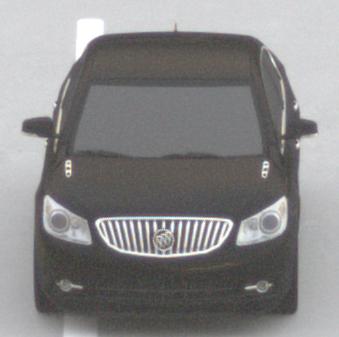
Make: Buick
Model: LaCrosse
Detailed model: Gen. 2
Model produced from: 2009
Model produced until: 2016
Doors: 4
Color: black
Road condition: dry road
Daytime: sunrise or sunset
Contrast: low contrast